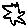
Label: star